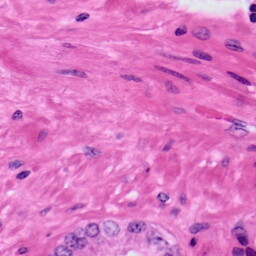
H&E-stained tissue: Prostate